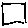
Label: square